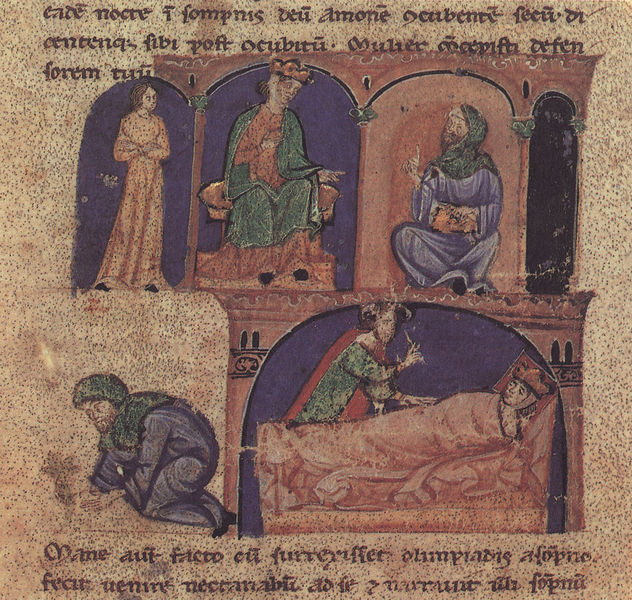
Titel: Alexanderroman
Institution: Leipzig, Stadtbibliothek
Schlagwörter: blau, mann, schlaf, umhang, grün, sitzen, fenster, frau, holz, hut, kleider, männer, orange, säule, säulen, rot, schloss, mütze, stehen, tod, tot, mantel, sitzend, decke, personen, pflanzen, krone, kopfbedeckung, schrift, bilder, papier, liegen, bogen, farbe, lila, figuren, kaiser, kissen, könig, thron, zeigefinger, bett, liegend, zinnen, bögen, krank, buch, burg, palast, torbogen, druck, illustration, text, arzt, gebet, buchdruck, buchseite, bahre, krankheit, mittelalter, knieen, gelehrter, königin, weiser, kräuter, weise, handschrift, kronen, buchmalerei, heiler, apotheker, philosph, sterbende frau, stehen#, thron könig, heilkundiger, hut…